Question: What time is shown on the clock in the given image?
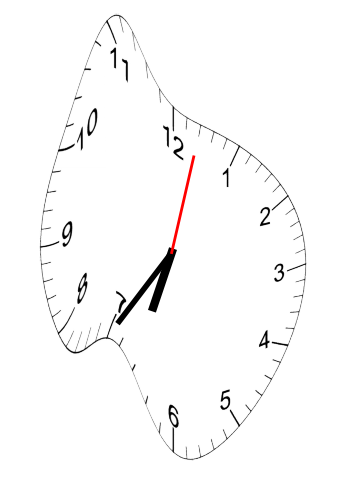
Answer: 06:35:02